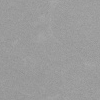
Atmospheric dust classification: dusty